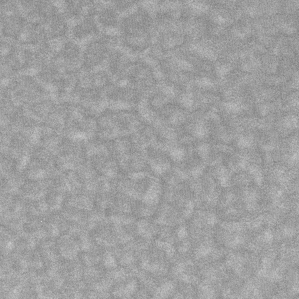
Label: frost